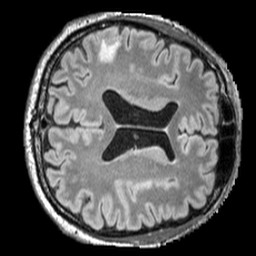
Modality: FLAIR
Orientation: axial
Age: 63
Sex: male
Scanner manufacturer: siemens
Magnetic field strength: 3 T
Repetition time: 5 s
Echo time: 0.387 s